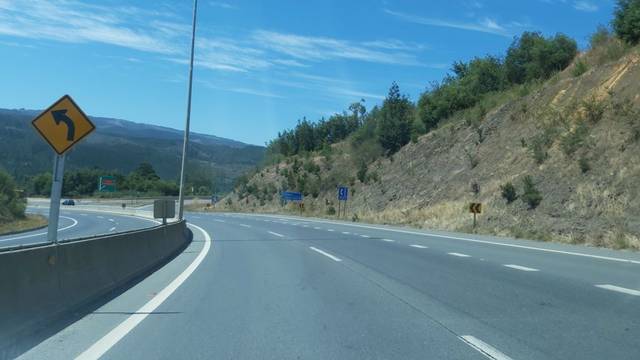
Region: Chile
Coordinates: -37.101, -73.15